Interaction volume radius: 10 \u00c5
Interaction volume height: 10 \u00c5
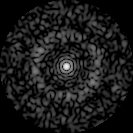
Disorder parameter: 0.8282